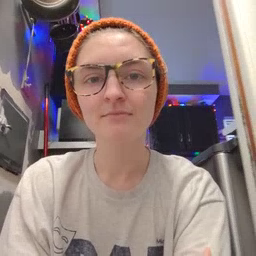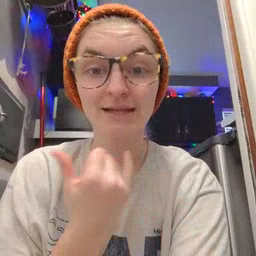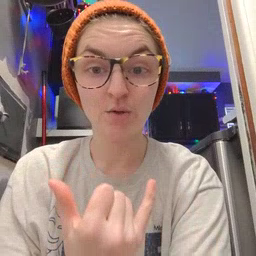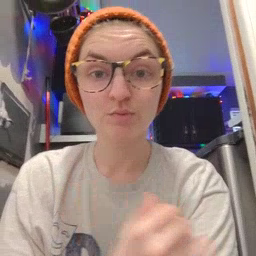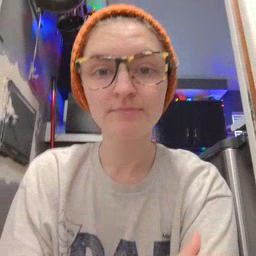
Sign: now